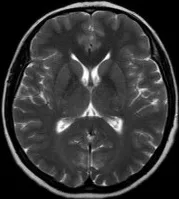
Brain magnetic resonance imaging (MRI) findings. His mother. Shows manifest cerebellar atrophy (yellow arrow).
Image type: radiology (mri)